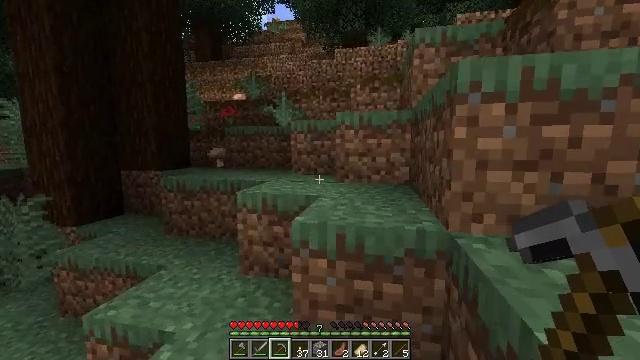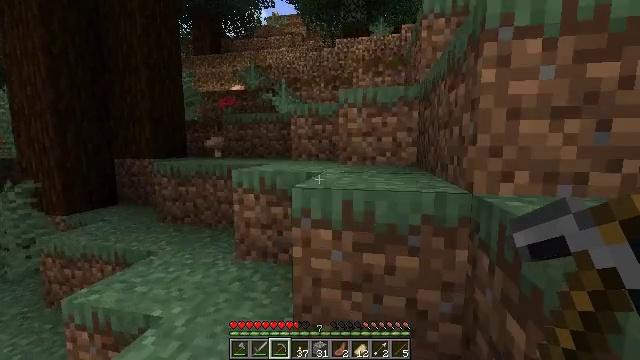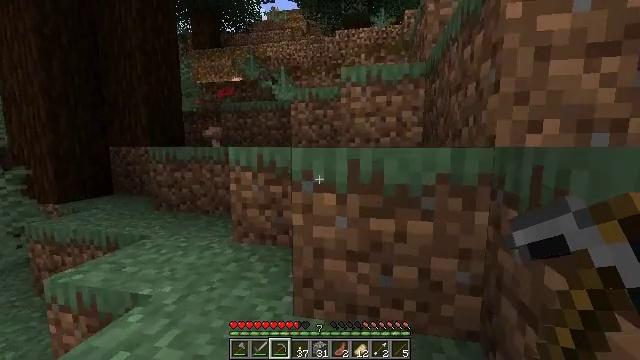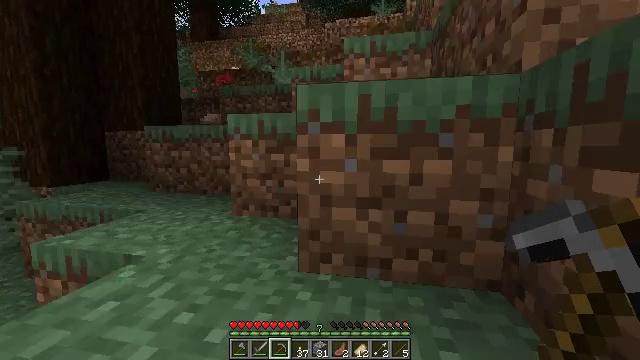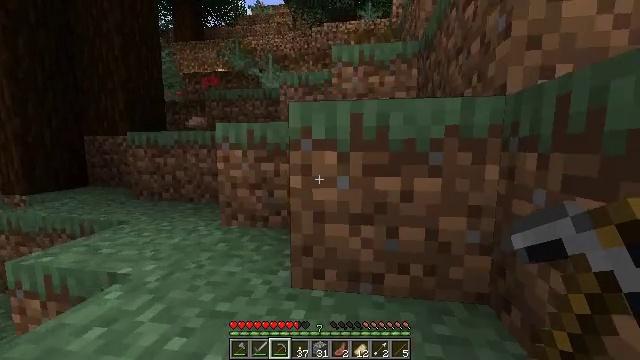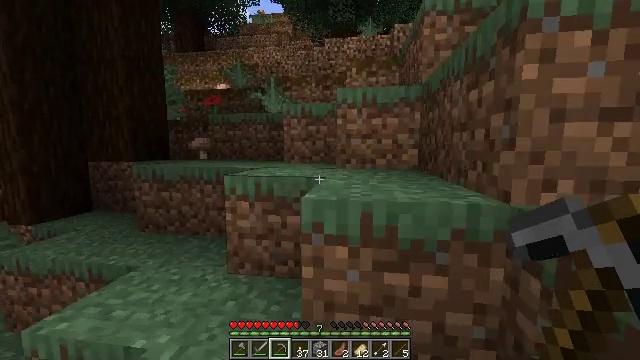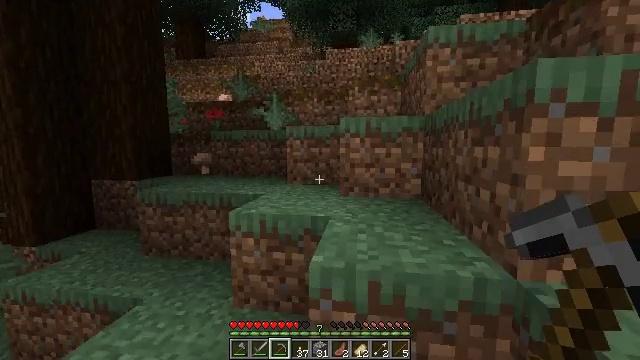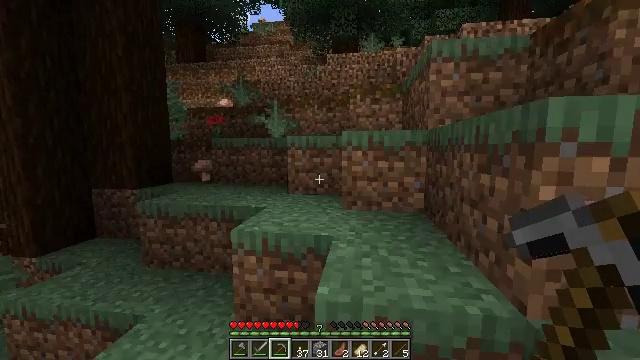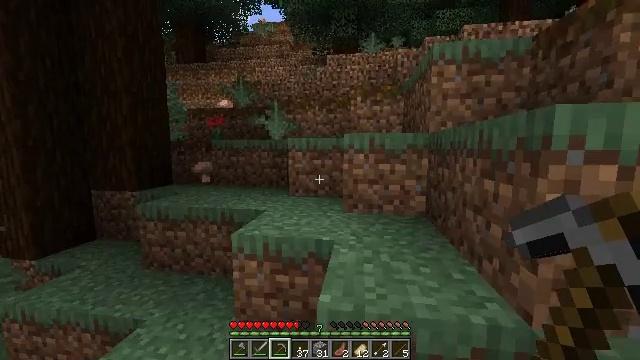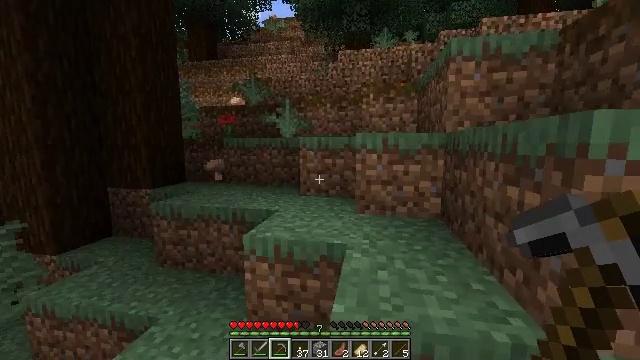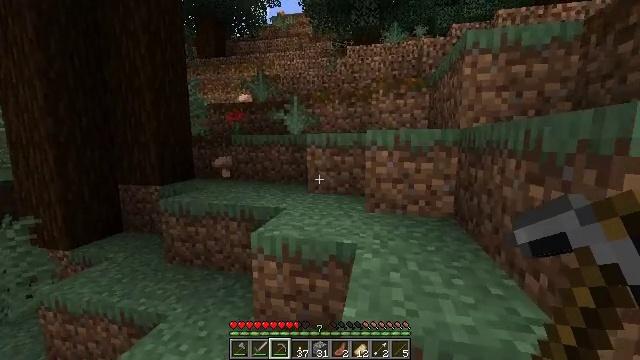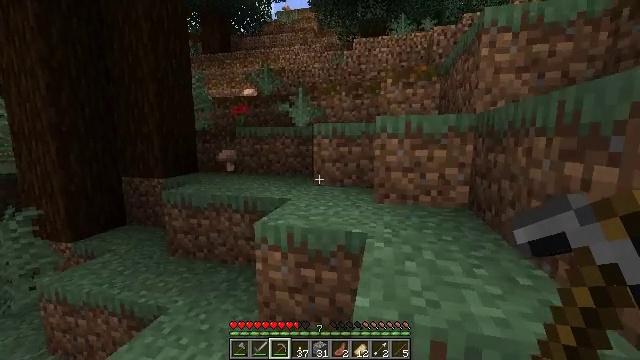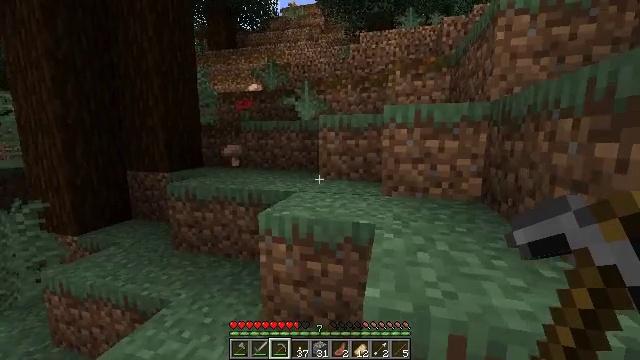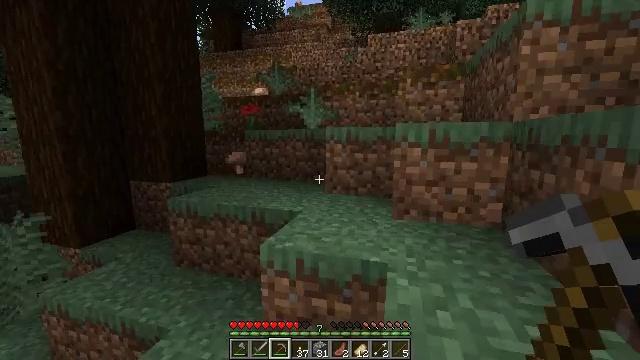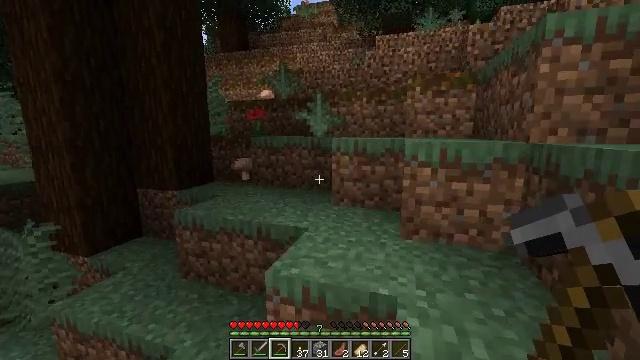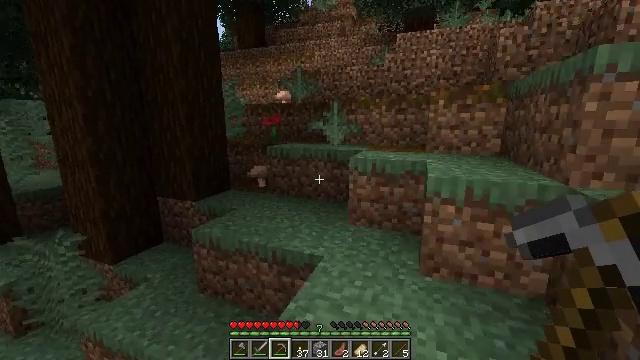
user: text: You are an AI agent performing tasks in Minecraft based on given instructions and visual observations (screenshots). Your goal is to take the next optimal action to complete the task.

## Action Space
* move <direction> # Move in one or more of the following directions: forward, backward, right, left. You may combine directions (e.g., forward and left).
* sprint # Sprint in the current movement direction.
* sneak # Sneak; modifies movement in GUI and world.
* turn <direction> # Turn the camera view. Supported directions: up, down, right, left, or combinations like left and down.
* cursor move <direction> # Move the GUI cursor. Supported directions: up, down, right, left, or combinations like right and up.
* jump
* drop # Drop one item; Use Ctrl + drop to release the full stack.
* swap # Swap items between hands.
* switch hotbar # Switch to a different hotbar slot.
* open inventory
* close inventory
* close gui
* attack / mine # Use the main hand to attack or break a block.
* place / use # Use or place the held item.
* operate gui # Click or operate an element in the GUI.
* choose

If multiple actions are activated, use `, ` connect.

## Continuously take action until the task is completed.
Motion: motion action
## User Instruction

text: Harvest the brown mushroom.
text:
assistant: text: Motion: move forward, jump
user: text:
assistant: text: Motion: move forward, jump
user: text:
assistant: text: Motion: move forward, jump
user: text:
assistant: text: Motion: move forward, turn right, jump
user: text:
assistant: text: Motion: move forward
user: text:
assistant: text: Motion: move forward
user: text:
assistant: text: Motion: move forward
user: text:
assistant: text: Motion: move forward
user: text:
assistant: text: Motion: move forward, turn left
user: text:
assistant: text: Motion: move forward, turn left, jump
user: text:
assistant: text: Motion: move forward, turn left, jump
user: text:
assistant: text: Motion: move forward, turn left, jump
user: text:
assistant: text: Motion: move forward, turn left, jump
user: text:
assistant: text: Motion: move forward, turn left
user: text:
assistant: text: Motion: move forward, turn left and down
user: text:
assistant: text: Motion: move forward, turn left and down
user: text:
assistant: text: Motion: move forward
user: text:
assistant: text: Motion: move forward
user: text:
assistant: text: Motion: move forward
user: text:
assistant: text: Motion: move forward
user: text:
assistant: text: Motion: move forward
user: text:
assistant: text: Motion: move forward
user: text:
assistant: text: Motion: move forward
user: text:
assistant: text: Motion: move forward, turn left
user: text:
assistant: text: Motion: move forward, turn left
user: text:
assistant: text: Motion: move forward, turn left and down
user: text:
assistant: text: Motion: move forward, turn left and down
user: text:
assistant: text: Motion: move forward, turn left and down
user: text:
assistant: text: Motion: move forward
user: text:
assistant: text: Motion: move forward